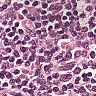
Metastatic tissue present: no